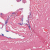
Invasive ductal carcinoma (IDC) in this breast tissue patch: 0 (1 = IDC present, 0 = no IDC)